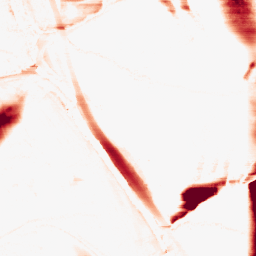
Category: morphological
Decomposition family: morphological_rect
Decomposition parameters: operation: opening
width: 50
height: 5
Upsampling method: sinc_blackman
Upsampling parameters: scale: 2
kernel_size: 16
Upsampling scale: 2